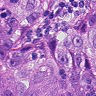
Metastatic tissue present: yes